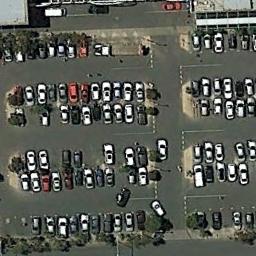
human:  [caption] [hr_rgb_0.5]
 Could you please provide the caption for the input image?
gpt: The parking lot was full of nine rows of cars .

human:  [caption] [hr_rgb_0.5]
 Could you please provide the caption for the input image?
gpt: The parking lot is full of cars next to the building .

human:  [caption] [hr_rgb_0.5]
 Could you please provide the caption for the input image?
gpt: Many cars are in the parking lot .

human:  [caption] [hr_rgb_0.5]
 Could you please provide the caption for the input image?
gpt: The parking lot has lots of neatly arranged cars of different colors .

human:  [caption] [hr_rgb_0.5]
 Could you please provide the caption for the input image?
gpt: There are many cars on the parking lot .